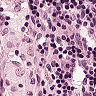
Metastatic tissue present: no